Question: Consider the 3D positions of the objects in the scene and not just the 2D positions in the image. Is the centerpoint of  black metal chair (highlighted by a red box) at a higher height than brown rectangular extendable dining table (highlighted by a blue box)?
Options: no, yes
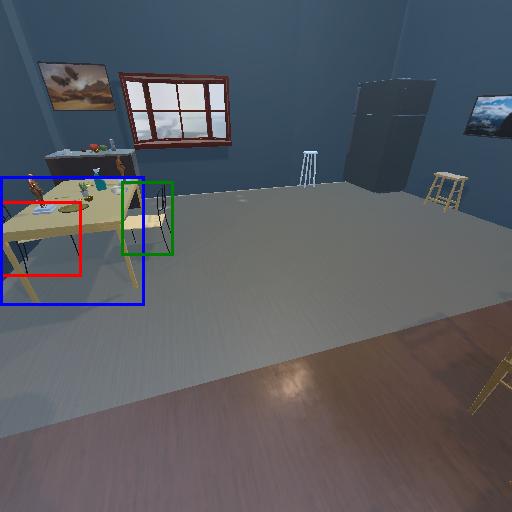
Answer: no